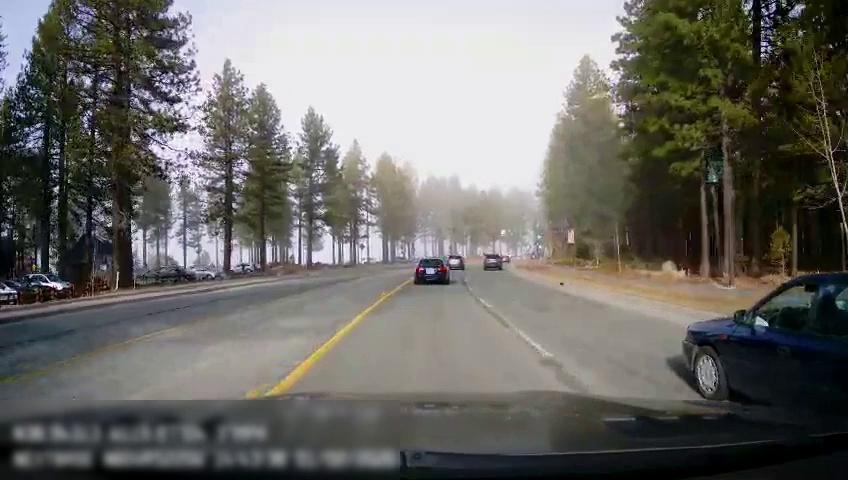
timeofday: Day
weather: Sunny
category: Drivable Space
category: Vehicles | Car
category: Vehicles | Car
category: Vehicles | SUV
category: Vehicles | Car
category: Vehicles | Car
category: Vehicles | Car
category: Vehicles | SUV
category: Vehicles | Car
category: Lanes | Opposite Lane
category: Lanes | Current Lane
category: Lanes | Current Lane